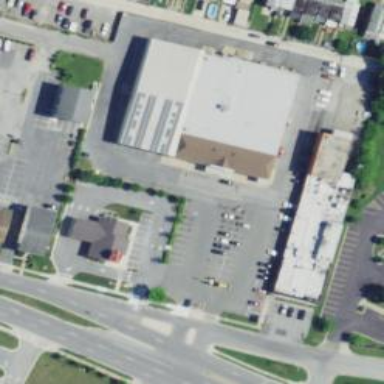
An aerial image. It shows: Building.